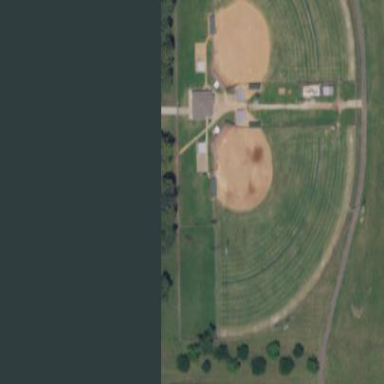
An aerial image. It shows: Baseball pitch for leisure land activities.